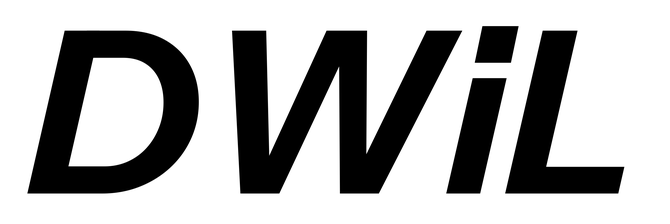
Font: InstrumentSans-Italic_Bold_Italic